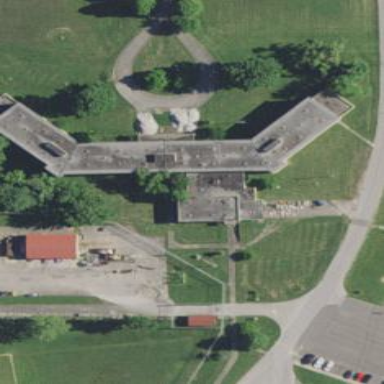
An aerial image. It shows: Dormitory building.